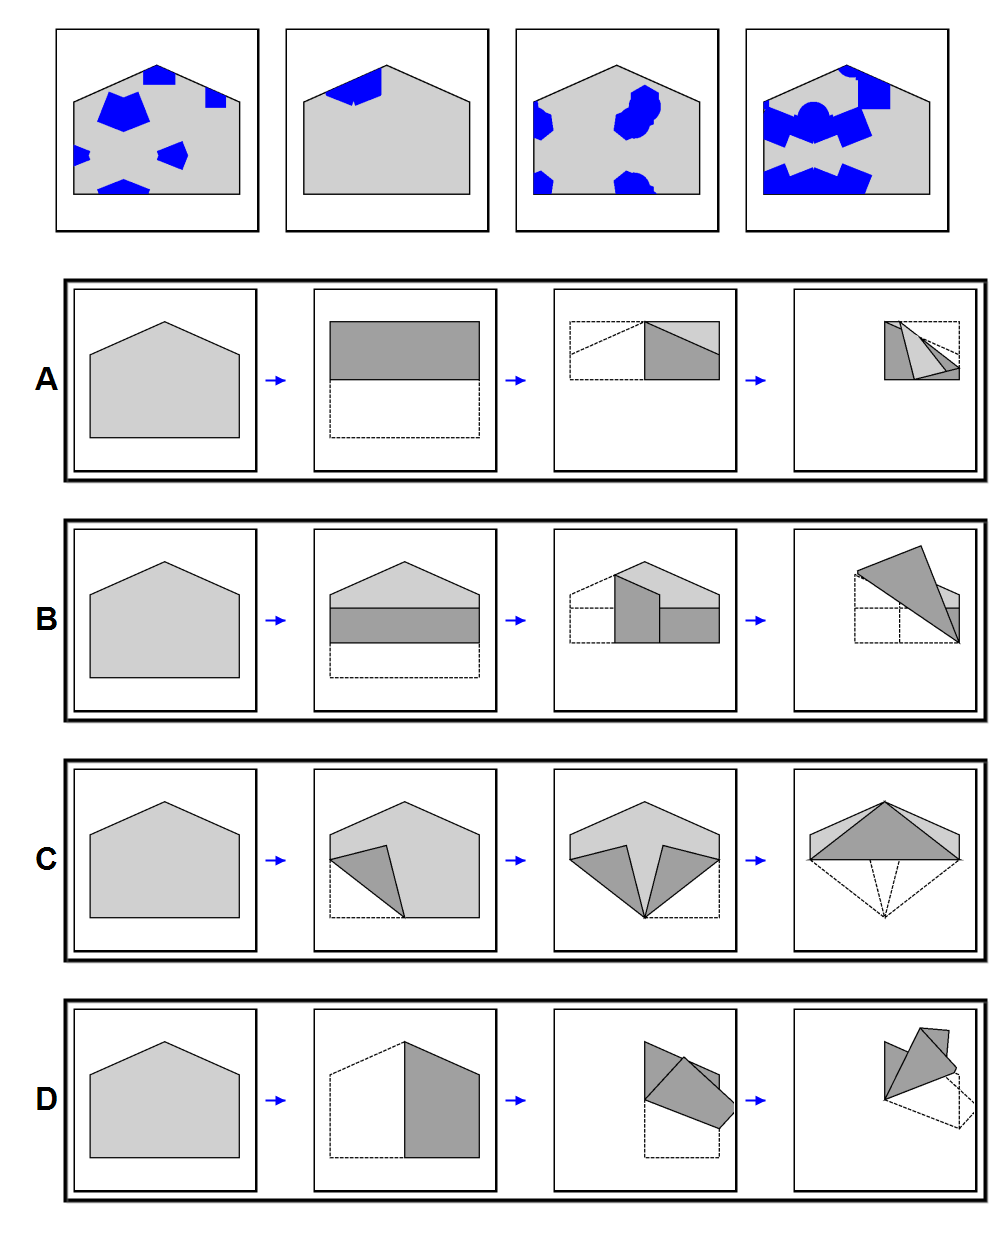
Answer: B